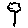
Label: flower